Question: The break and error indication glows up in real terms while communicating with RS-232. Sometimes, the CTS is also will be glowing.
Due to this, the data in prints as junk for some time; later it gets corrected after a few reset of real term.
This is a <URL> showing the error:

What does BREAK mean really? What happens when there's a break?
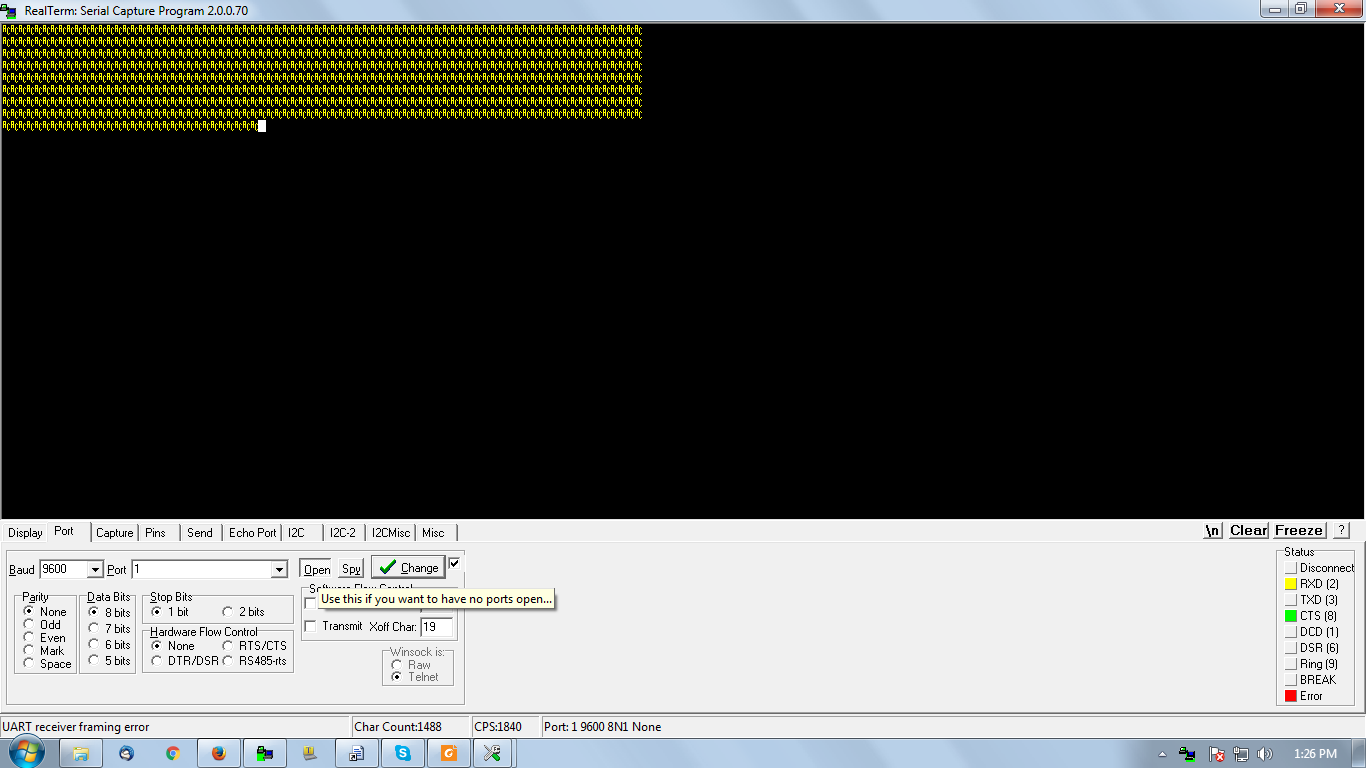
Answer: A break condition occurs when , i.e. longer than the time needed for transmitting a start bit and the (usually 8) data bits. Possible causes:
The transmitter can send a break , as an out-of band signal, e.g. to signal the beginning of a data packet, like in the protocol.
It can occur when the as the receiver is expecting. Perhaps its clock is not properly initialized.
Of course it can be caused by a noisy or otherwise .